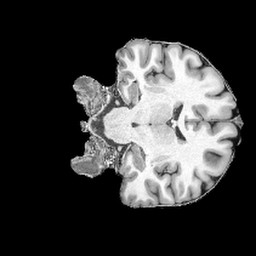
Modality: UNIT1
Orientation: coronal